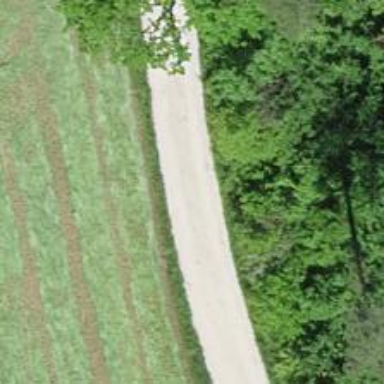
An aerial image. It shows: Track with fine gravel surface of grade2 quality.